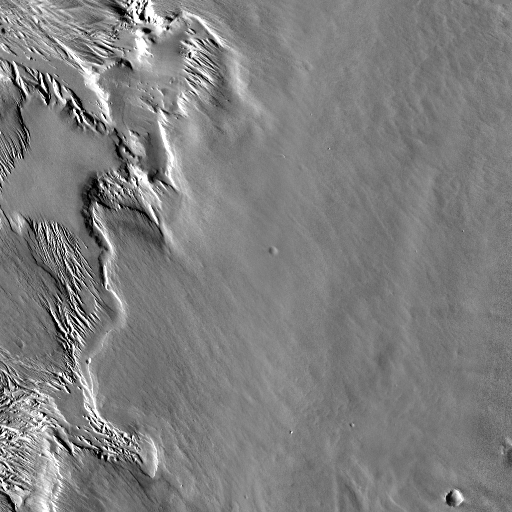
Crater classes present: Background, Other, Buried